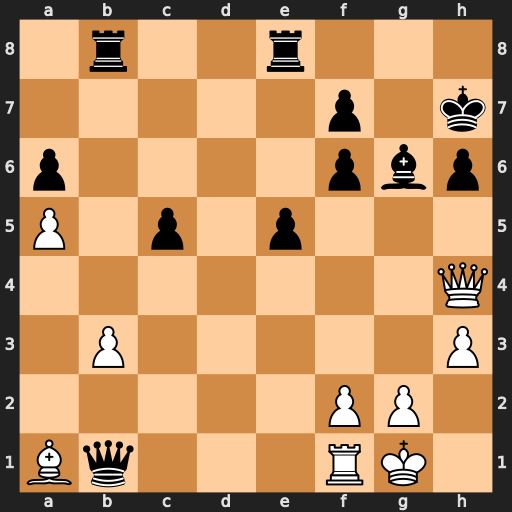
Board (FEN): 1r2r3/5p1k/p4pbp/P1p1p3/7Q/1P5P/5PP1/Bq3RK1
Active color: w
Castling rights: -
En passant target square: -
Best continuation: Rxb1 Bxb1 Qxf6